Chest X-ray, PA view. Patient: 73 years old, sex M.
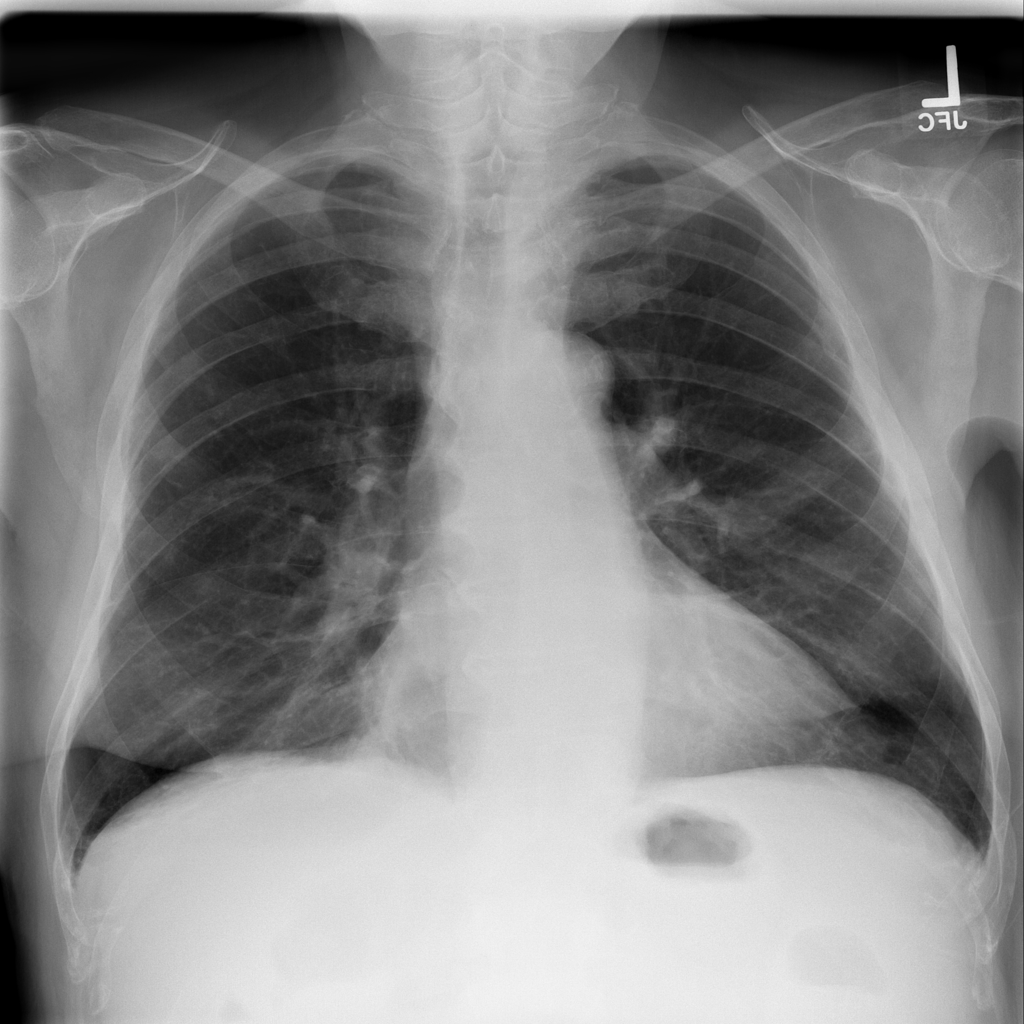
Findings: No Finding